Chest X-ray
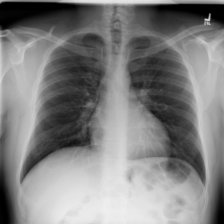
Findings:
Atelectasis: negative
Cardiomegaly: negative
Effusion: negative
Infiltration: negative
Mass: negative
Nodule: negative
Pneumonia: negative
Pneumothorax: negative
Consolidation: negative
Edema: negative
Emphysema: negative
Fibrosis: negative
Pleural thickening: negative
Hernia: negative